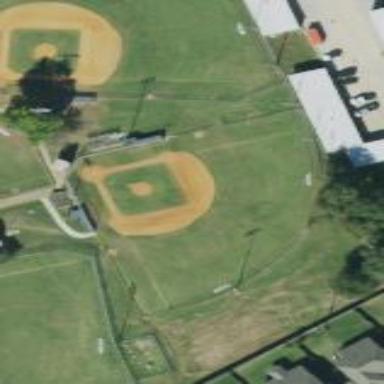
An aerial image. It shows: Baseball pitch for leisure and sports activities.